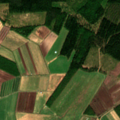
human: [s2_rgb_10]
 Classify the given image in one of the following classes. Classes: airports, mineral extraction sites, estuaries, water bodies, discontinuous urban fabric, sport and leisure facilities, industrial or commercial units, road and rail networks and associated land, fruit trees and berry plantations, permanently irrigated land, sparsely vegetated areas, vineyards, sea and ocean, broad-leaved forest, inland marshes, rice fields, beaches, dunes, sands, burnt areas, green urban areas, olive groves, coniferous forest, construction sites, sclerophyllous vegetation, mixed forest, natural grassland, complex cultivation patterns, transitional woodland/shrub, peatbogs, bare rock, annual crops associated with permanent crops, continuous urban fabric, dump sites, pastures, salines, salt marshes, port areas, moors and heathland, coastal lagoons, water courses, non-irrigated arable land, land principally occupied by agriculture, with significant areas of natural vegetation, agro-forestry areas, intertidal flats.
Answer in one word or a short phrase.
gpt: non-irrigated arable land, coniferous forest, mixed forest